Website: apple
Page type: receipt
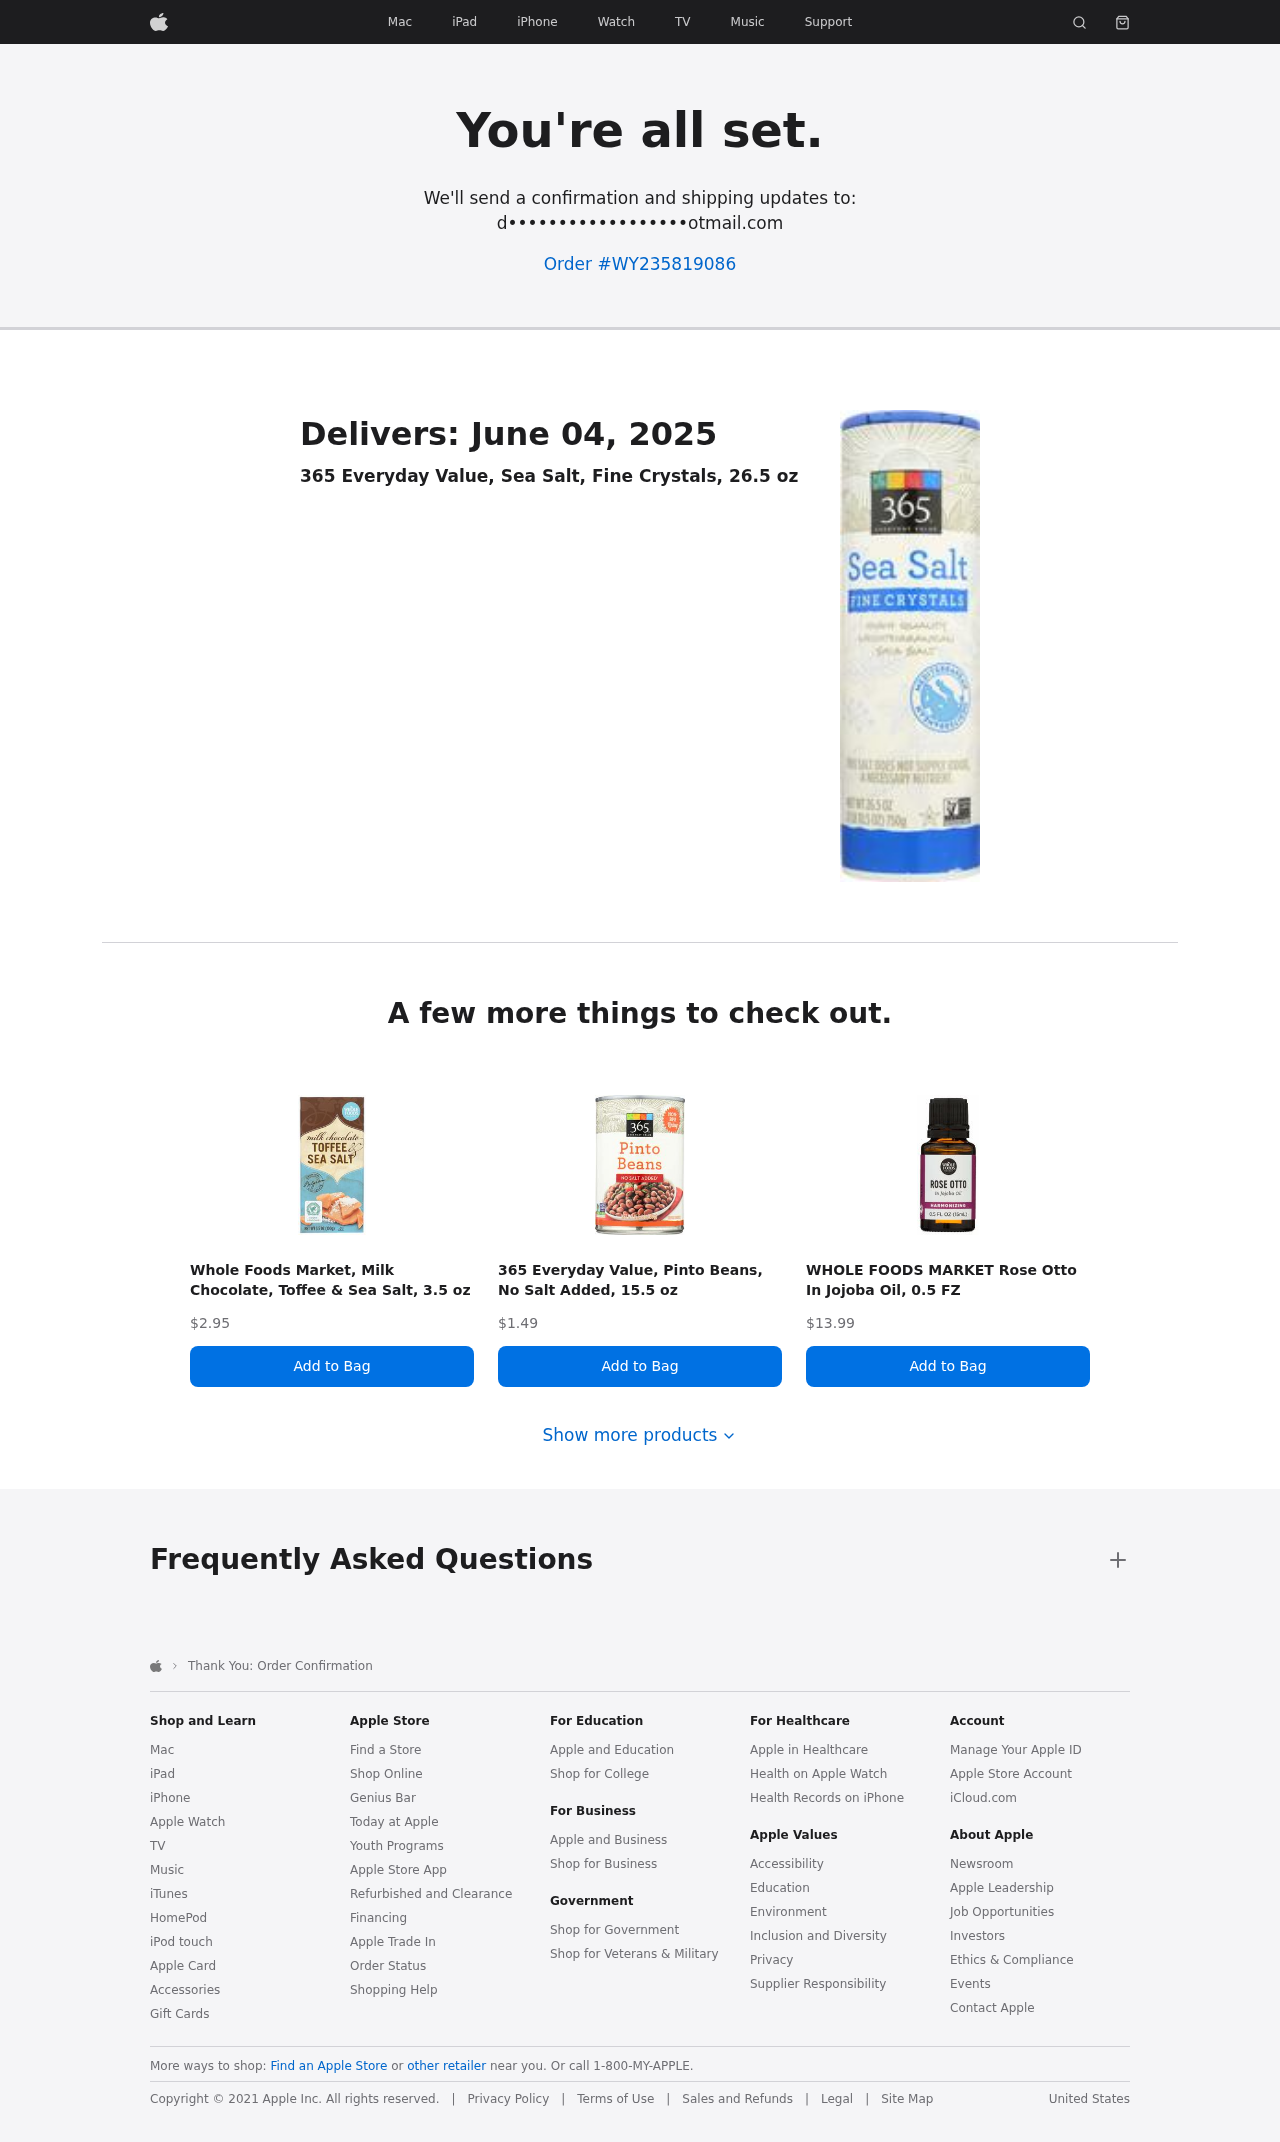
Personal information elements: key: PII_EMAIL
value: d••••••••••••••••••otmail.com
Product elements: key: PRODUCT1_NAME
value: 365 Everyday Value, Sea Salt, Fine Crystals, 26.5 oz
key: PRODUCT2_NAME
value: Whole Foods Market, Milk Chocolate, Toffee & Sea Salt, 3.5 oz
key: PRODUCT2_PRICE
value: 2.95
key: PRODUCT3_NAME
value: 365 Everyday Value, Pinto Beans, No Salt Added, 15.5 oz
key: PRODUCT3_PRICE
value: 1.49
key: PRODUCT4_NAME
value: WHOLE FOODS MARKET Rose Otto In Jojoba Oil, 0.5 FZ
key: PRODUCT4_PRICE
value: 13.99
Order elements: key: ORDER_ID
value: WY235819086
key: ORDER_DELIVERY_DATE
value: June 04, 2025